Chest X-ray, AP view. Patient: 45 years old, sex F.
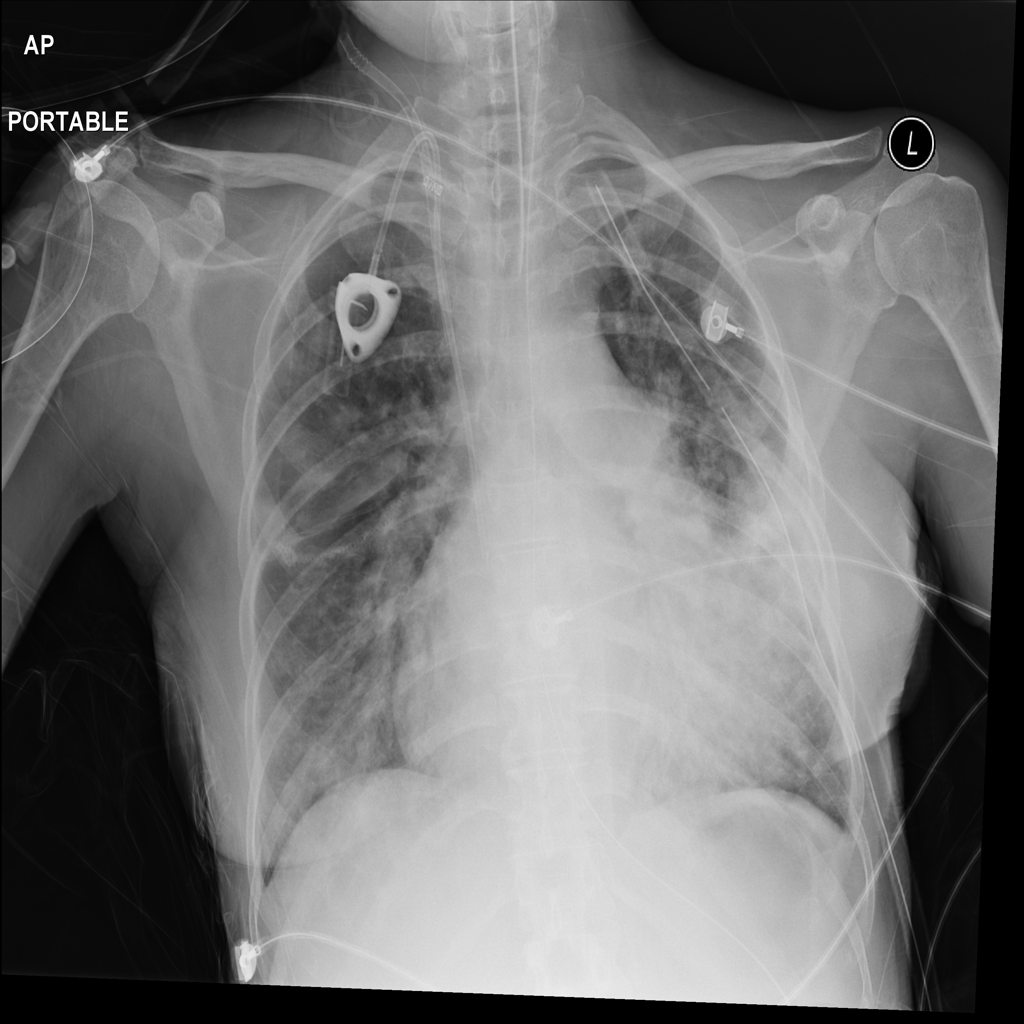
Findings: No Finding